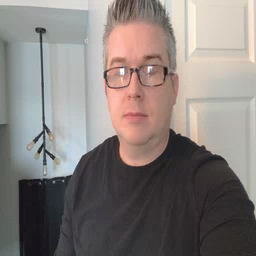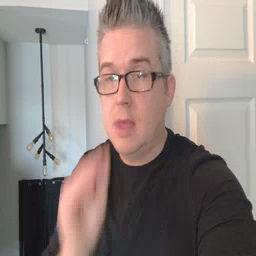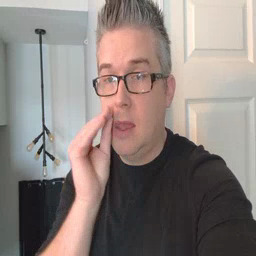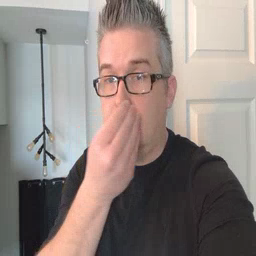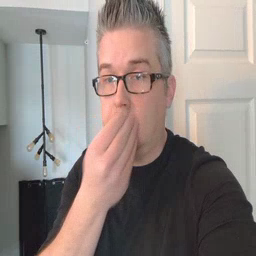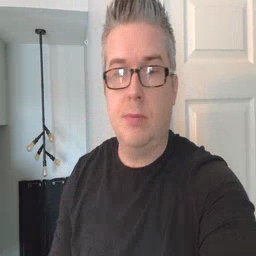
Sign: flower